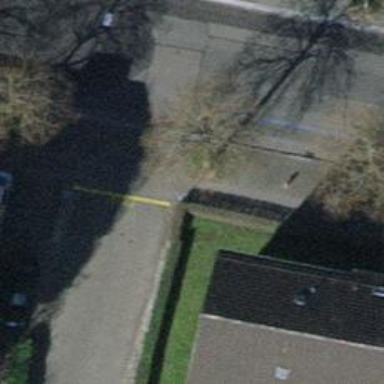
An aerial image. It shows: Tree-lined avenue.